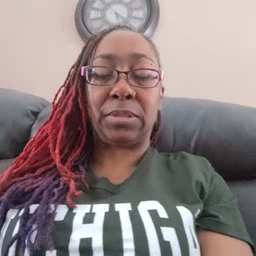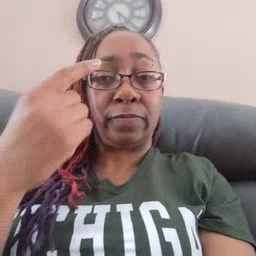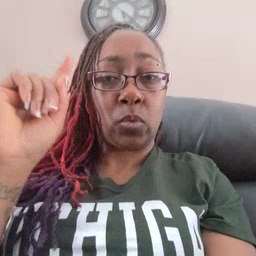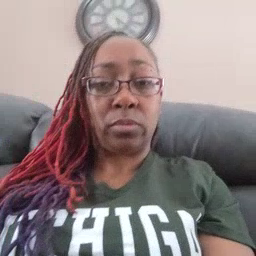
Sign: for